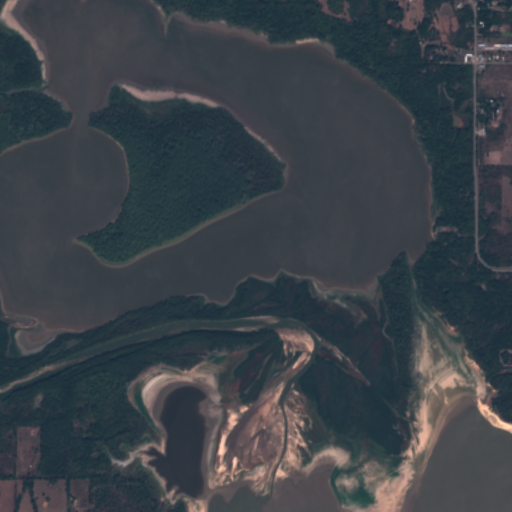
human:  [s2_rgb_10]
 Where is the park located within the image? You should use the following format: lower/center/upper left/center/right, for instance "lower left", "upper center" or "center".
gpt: The park is located in the upper right of the image.
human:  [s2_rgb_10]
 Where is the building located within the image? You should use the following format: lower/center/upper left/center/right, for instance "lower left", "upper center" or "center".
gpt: There is no building in the image.